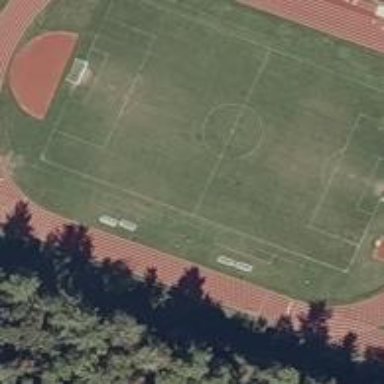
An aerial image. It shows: Sports pitch for track and field activities.